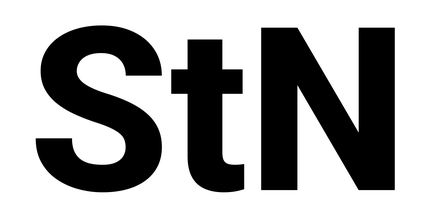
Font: Roboto_ExtraBold